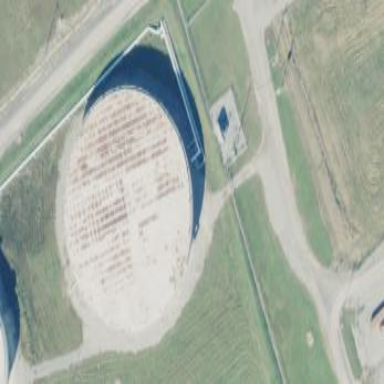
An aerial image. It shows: Storage tank which is man-made.